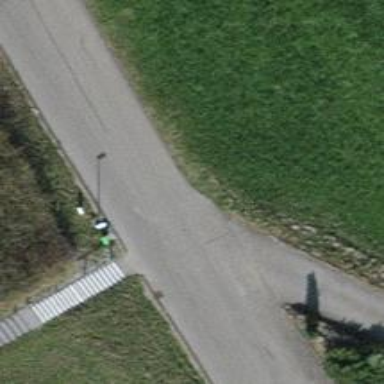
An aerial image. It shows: Set of steps on the road.